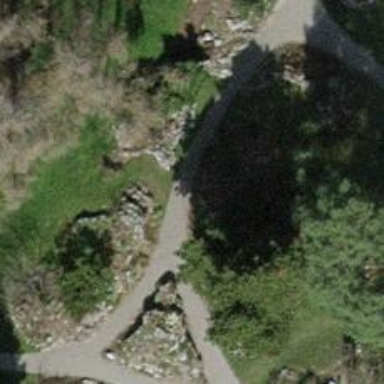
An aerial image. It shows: Footway with surface of pebblestone.